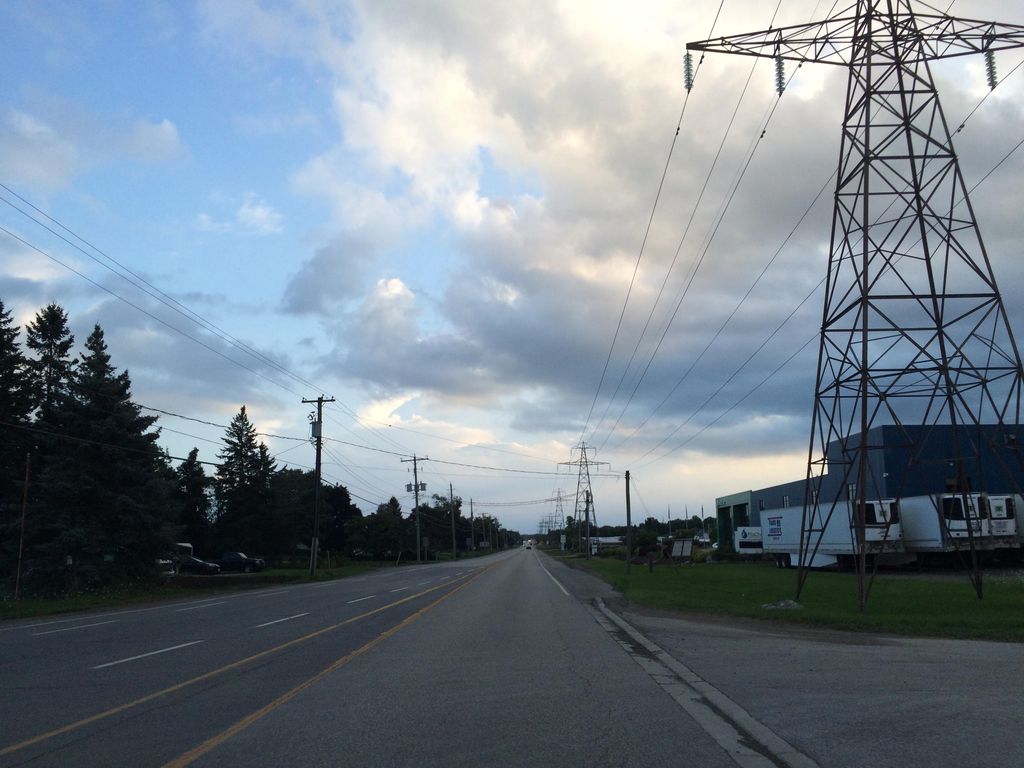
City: kitchener-waterloo